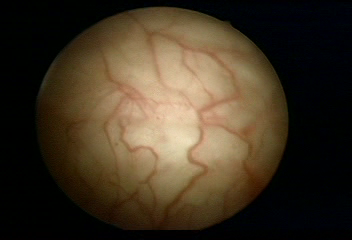
Modality: WLC
Class: Normal mucosa
Bladder cancer association: No